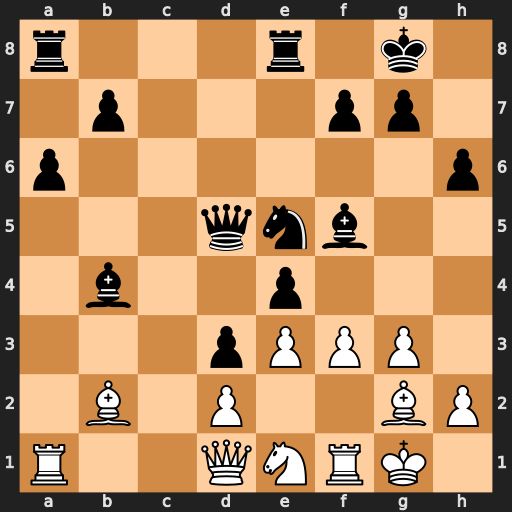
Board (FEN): r3r1k1/1p3pp1/p6p/3qnb2/1b2p3/3pPPP1/1B1P2BP/R2QNRK1
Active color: w
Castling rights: -
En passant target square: -
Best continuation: fxe4 Bxe4 Bxe4 Qxe4 Rf4